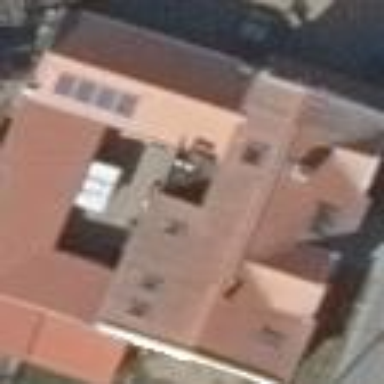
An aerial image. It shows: Residential building.